Aerial crown-view tile of a tropical tree (Barro Colorado Island, Panama), acquired 20241014:
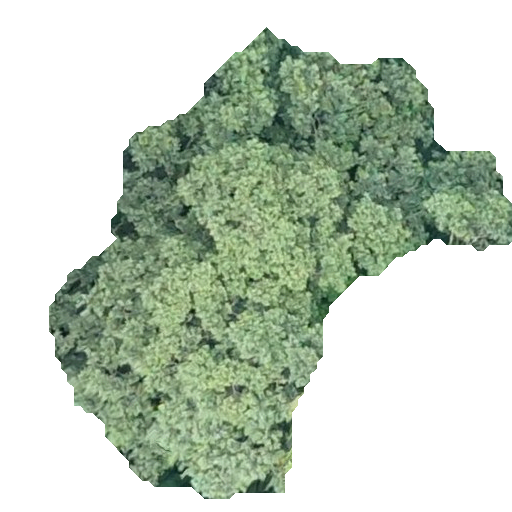
Species: Guazuma ulmifolia
GBIF accepted scientific name: Guazuma ulmifolia
Crown area: 181.824 m²